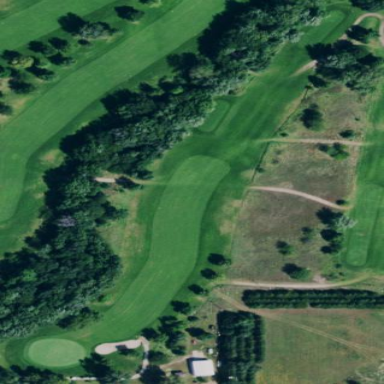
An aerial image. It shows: Area with grass used as rough in golf course.